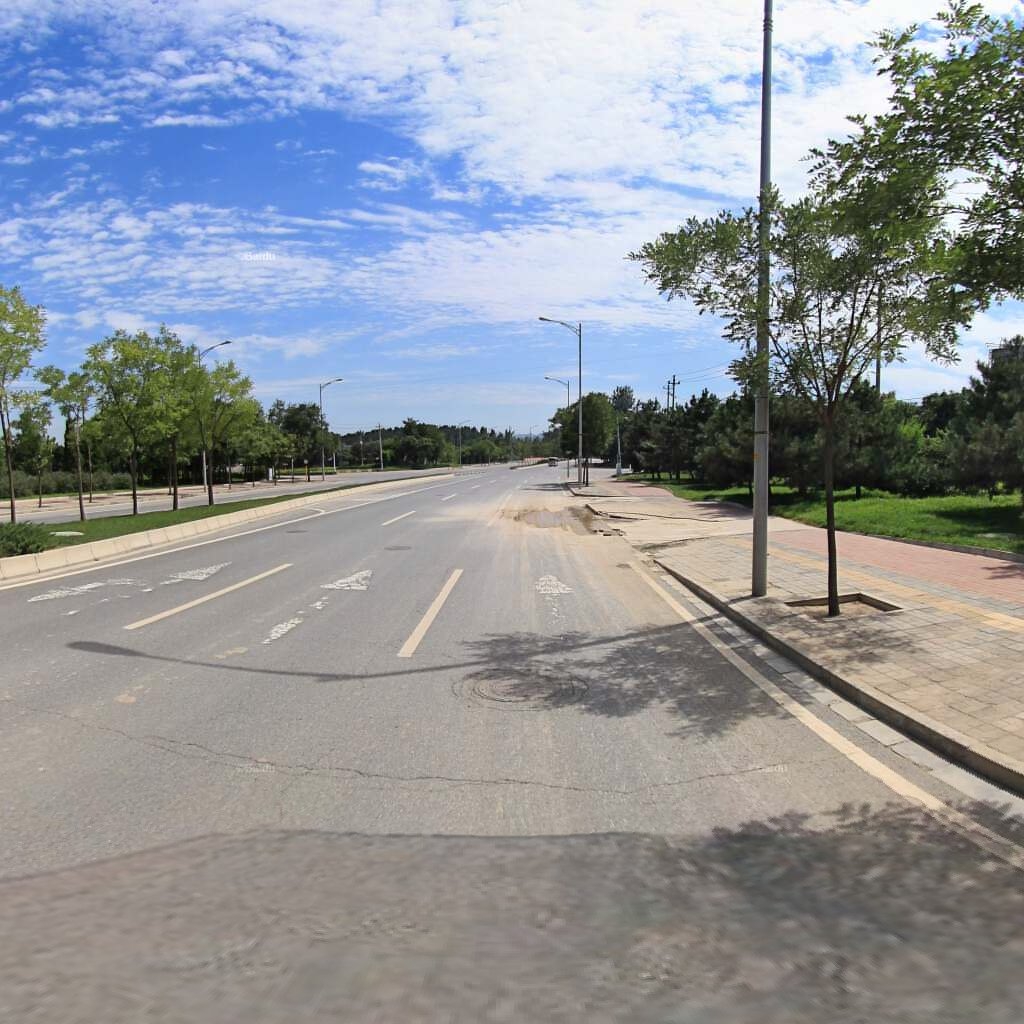
Region: Haidian
Road damage annotations: transverse crack, manhole cover, manhole cover, manhole cover